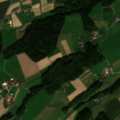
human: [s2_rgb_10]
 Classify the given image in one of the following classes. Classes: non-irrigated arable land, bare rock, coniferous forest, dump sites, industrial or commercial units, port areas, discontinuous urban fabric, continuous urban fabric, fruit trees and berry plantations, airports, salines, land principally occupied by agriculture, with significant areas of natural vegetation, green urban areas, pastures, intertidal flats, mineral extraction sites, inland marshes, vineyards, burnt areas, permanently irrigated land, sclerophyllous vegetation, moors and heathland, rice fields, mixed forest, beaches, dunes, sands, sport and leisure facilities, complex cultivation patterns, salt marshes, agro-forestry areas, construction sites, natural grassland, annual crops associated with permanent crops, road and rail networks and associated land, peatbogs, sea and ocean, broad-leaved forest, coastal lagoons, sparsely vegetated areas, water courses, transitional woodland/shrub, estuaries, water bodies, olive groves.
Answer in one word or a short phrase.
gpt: non-irrigated arable land, land principally occupied by agriculture, with significant areas of natural vegetation, coniferous forest, mixed forest